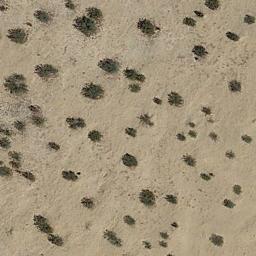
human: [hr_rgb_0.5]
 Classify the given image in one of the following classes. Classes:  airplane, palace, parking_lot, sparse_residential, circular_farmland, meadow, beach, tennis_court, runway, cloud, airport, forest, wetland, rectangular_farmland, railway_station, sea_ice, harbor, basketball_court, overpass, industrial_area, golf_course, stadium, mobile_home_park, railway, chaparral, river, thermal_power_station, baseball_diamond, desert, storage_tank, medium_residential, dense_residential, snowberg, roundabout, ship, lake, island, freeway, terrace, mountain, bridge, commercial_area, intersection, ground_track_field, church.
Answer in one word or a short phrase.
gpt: chaparral